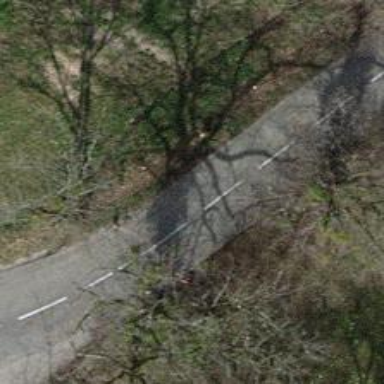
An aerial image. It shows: Beautiful avenue lined with deciduous broadleaved trees.